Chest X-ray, AP view. Patient: 54 years old, sex M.
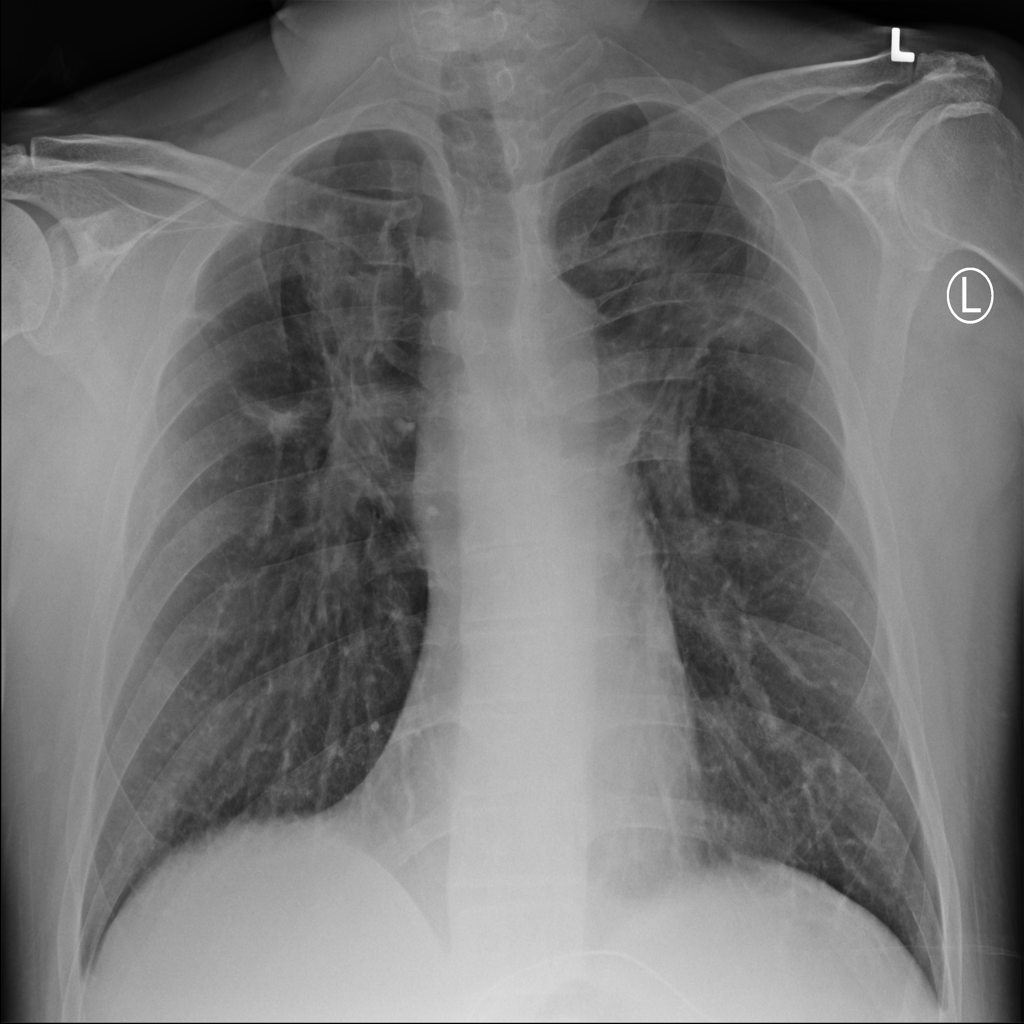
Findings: Nodule